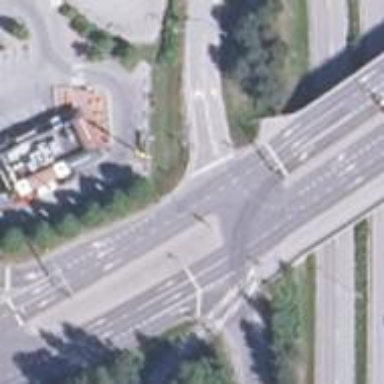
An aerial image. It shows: Trunk link highway.